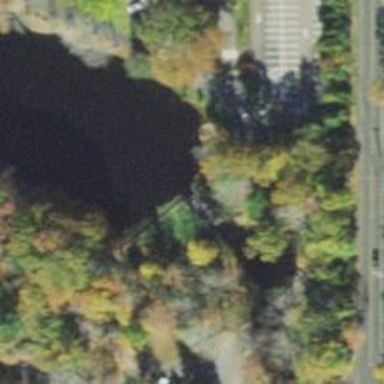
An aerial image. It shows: Dam across waterway.